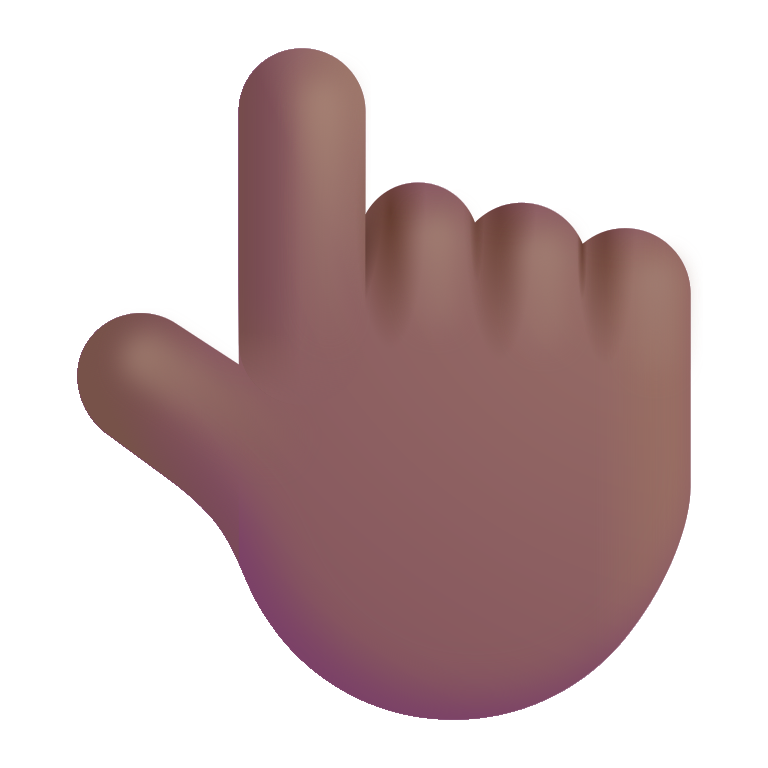
backhand index pointing up color  dark